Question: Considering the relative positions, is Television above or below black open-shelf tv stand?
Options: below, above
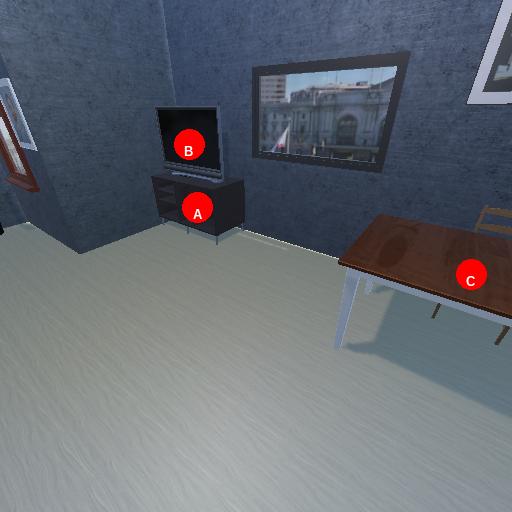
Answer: below